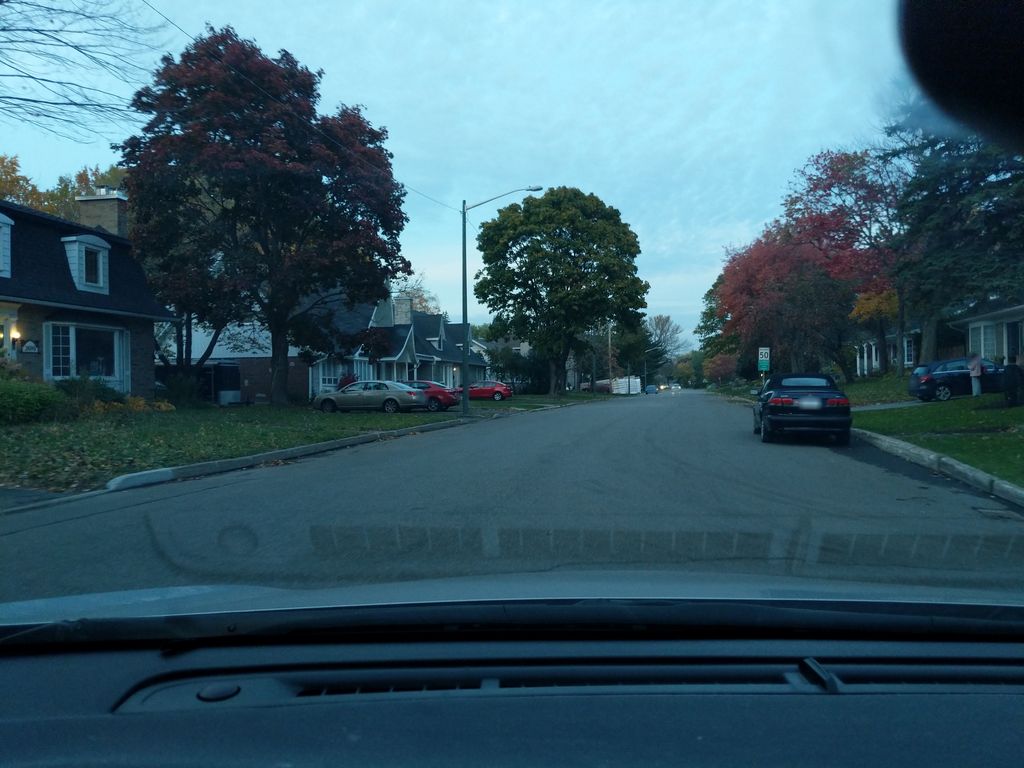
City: quebec_city